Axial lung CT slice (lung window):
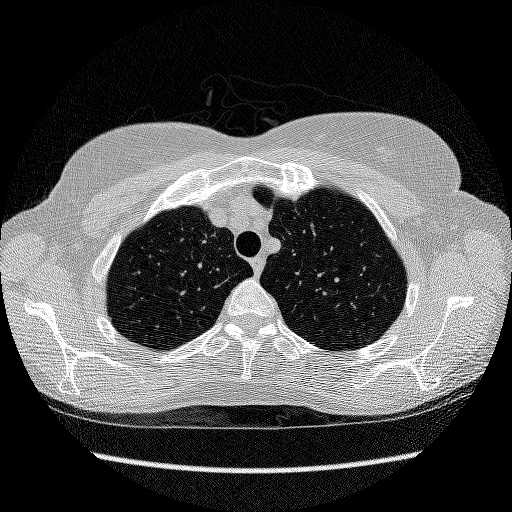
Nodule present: no